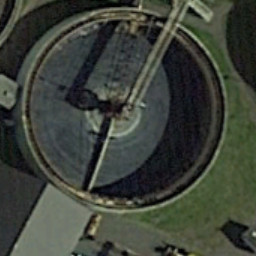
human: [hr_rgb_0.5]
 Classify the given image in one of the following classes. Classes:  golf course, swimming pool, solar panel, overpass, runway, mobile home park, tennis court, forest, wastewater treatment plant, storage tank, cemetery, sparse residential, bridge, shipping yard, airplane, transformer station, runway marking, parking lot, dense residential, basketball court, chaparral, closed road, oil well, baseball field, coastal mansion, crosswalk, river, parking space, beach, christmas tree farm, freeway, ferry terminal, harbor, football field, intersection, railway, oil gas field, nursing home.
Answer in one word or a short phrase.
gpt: wastewater treatment plant